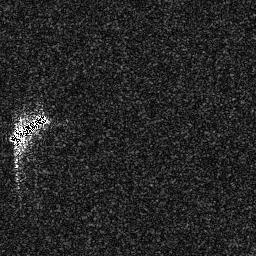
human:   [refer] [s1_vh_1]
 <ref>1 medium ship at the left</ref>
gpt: <box>[[2, 42, 19, 56, 0]]</box>